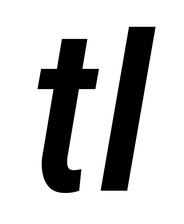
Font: Roboto-Italic_Condensed_Medium_Italic